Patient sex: F
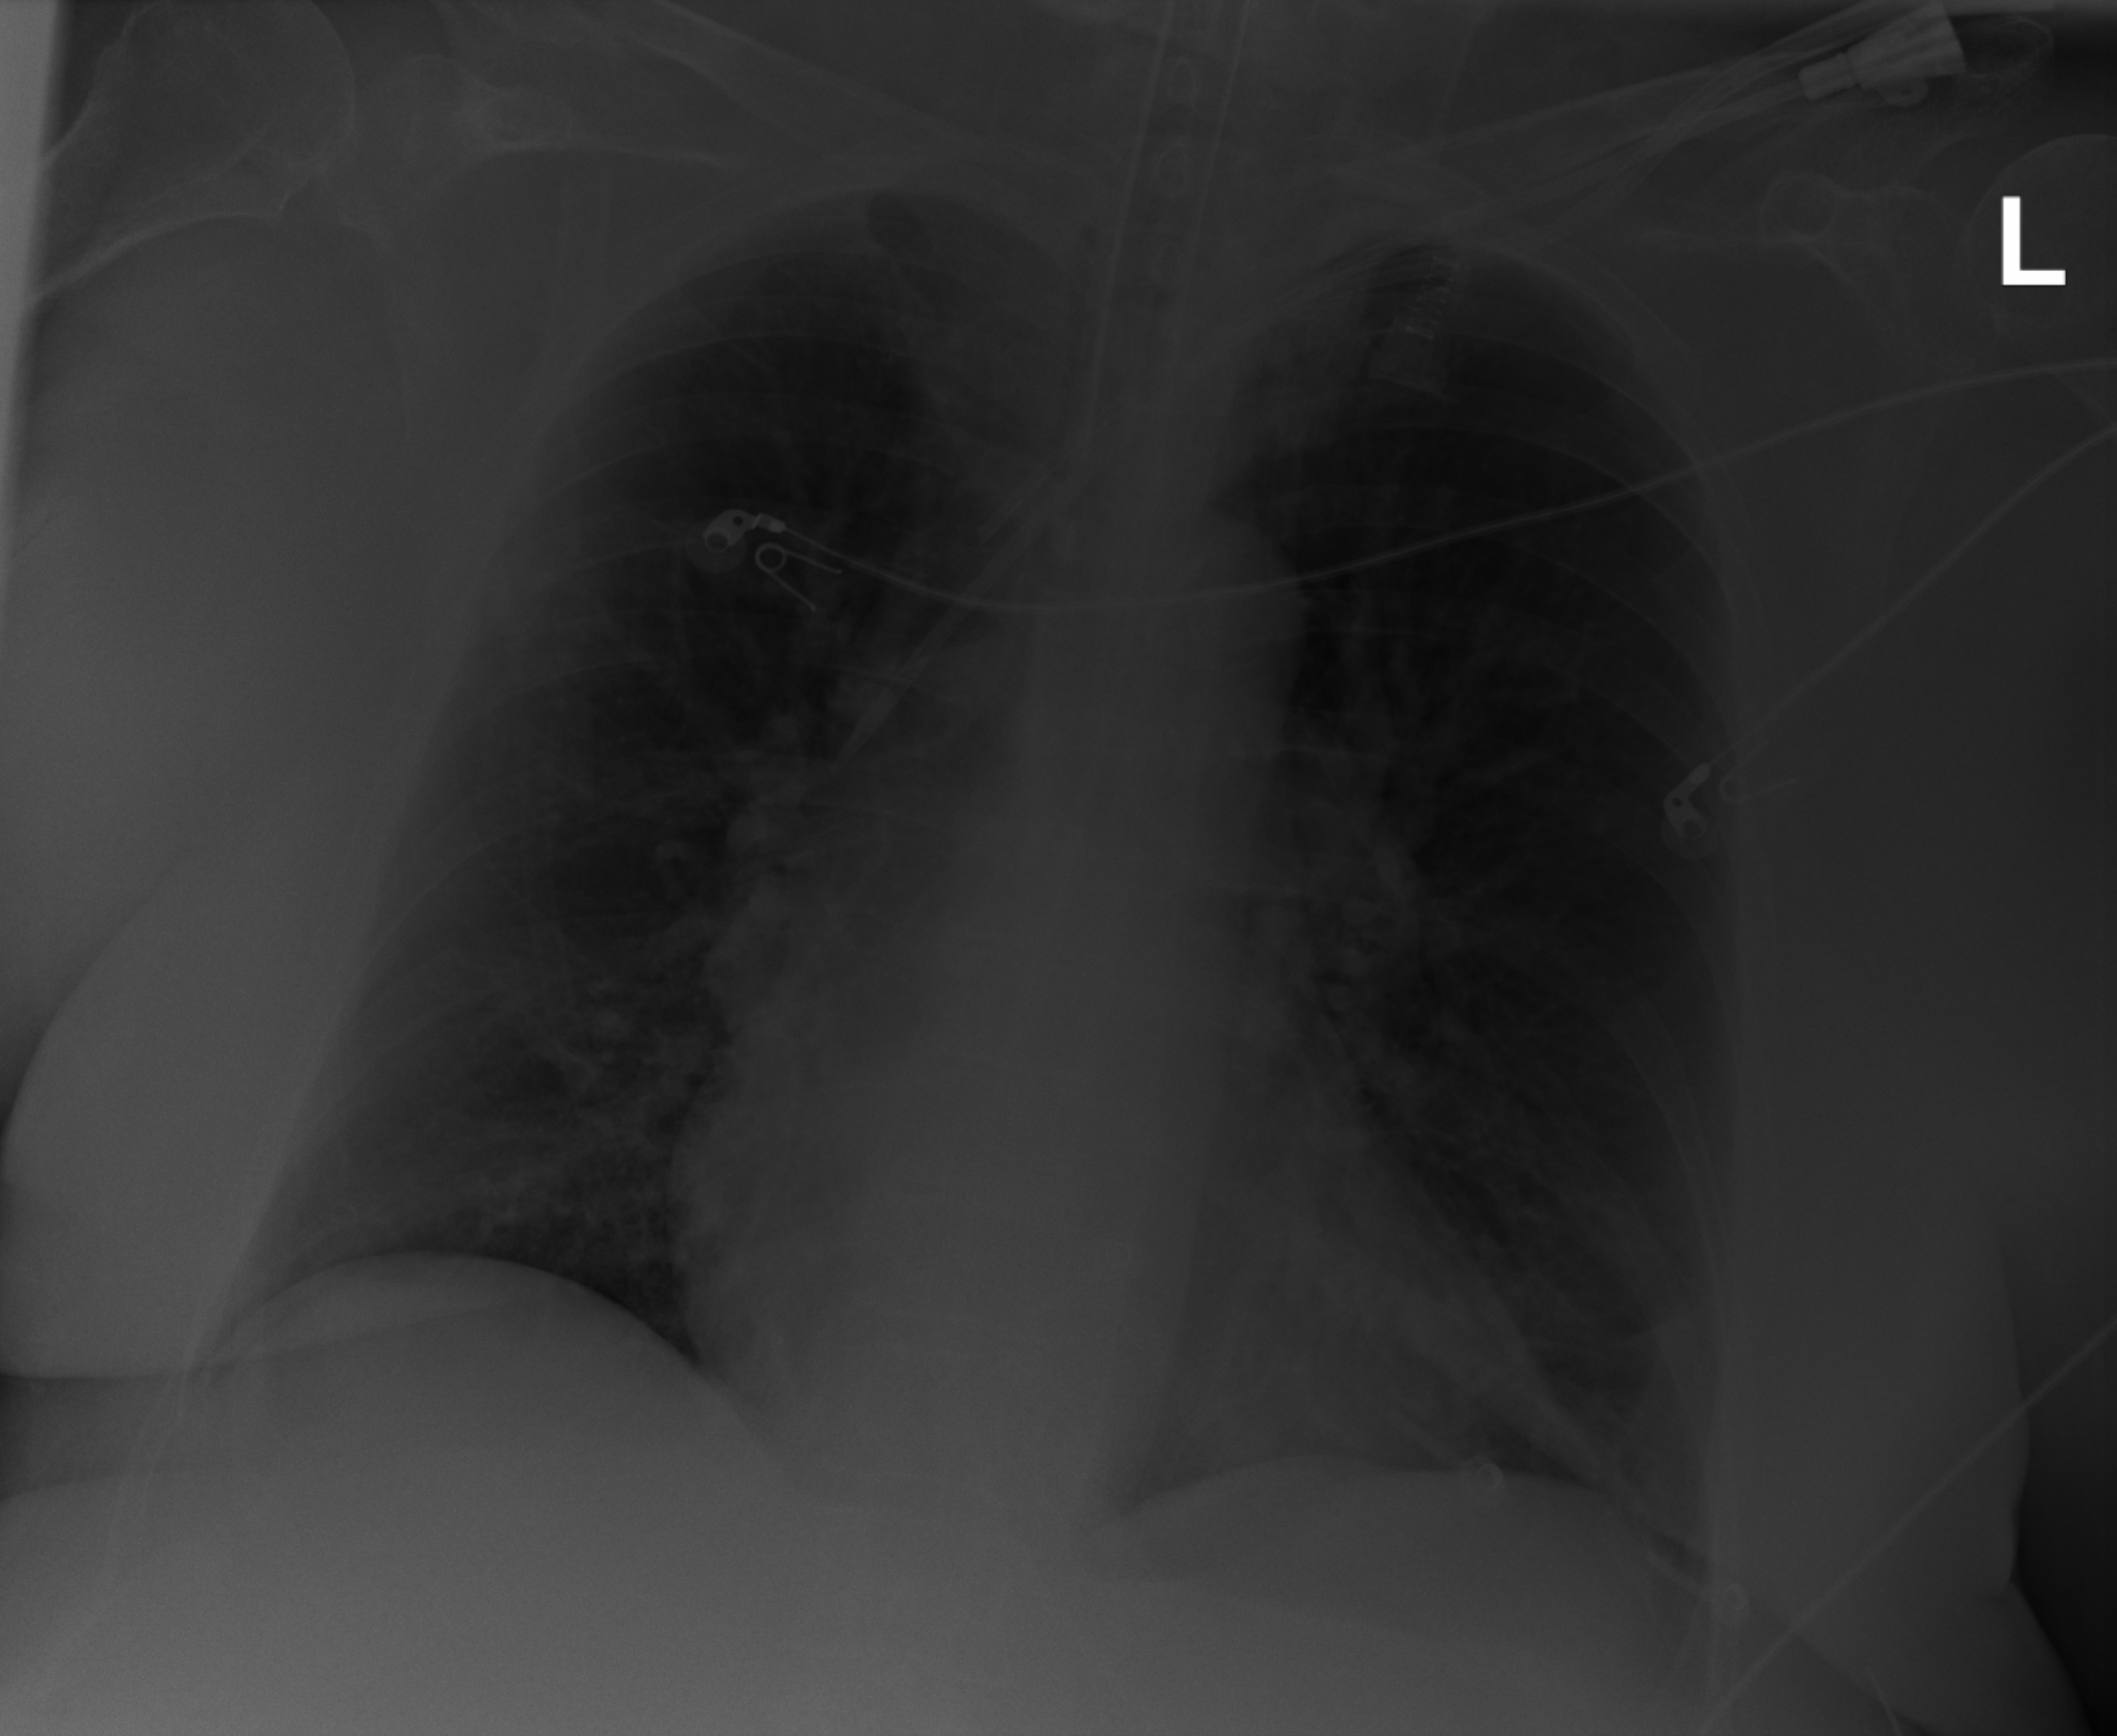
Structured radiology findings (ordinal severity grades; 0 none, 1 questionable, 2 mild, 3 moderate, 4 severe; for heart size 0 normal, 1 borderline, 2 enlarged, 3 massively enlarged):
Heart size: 1
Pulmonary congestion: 2
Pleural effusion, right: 0
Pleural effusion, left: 0
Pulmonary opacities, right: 1
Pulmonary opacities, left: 1
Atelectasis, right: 0
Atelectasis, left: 0